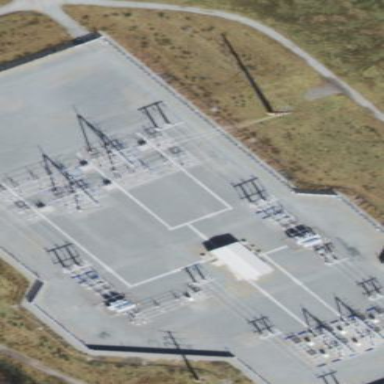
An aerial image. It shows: Outdoor substation for power distribution.